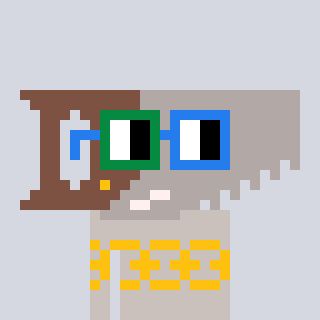
a pixel art character with square green and blue glasses, a saw-shaped head and a foggrey-colored body on a cool background